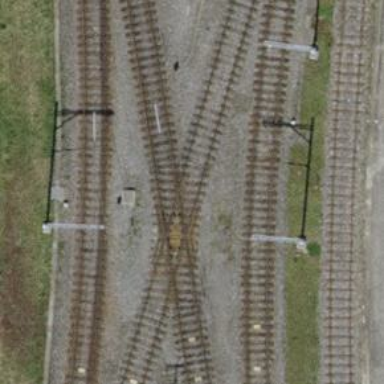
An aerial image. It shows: Single-track railway with electrified contact lines.